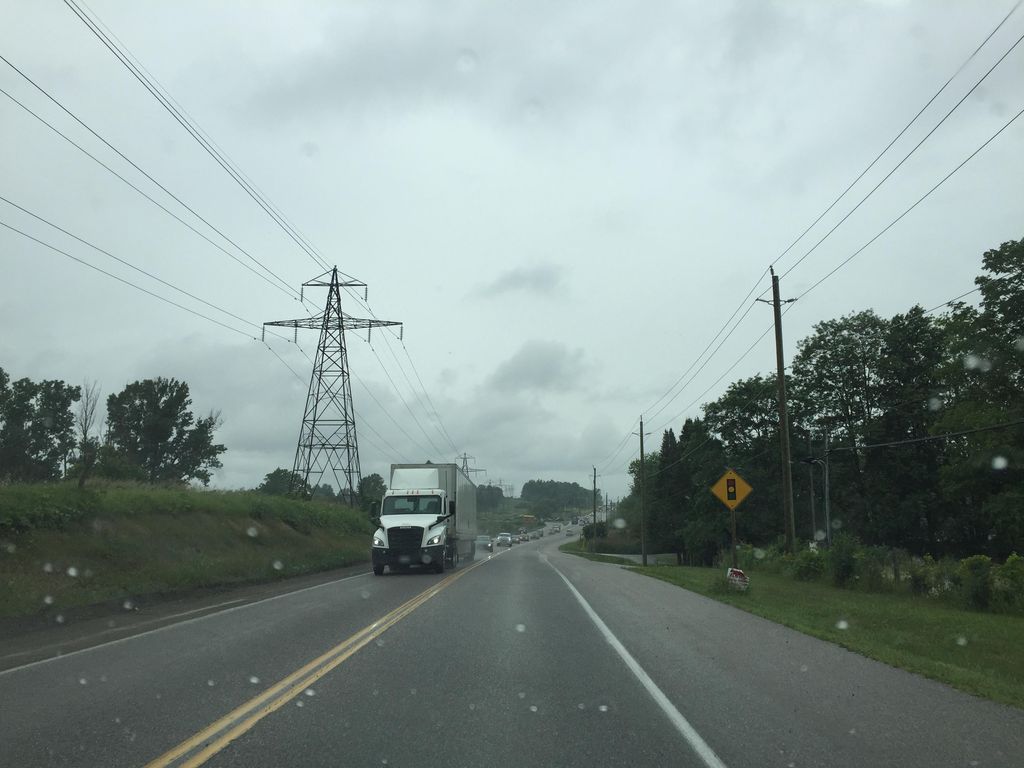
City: kitchener-waterloo